Question: I have an Image view that is surrounded by 2 UIVIEWS which are the green top bar and blue side bar.
I have coded a tap gesture [FOR hiding the views], so If you tap once, the top and side bar hide and when tapped again, they re-appear.
However, I want to code, that if the bars are visible, then the image view should hug itself to the bars and not extend, so as to prevent clipping. Please see attached pic link
But when we tap and the bars go away, I want the image view to hug the super view, how can I do that?
I've coded the gesture like so:
'''
@IBAction func test(_ sender: UITapGestureRecognizer) {
print("single tap")
if top.isHidden == false && down.isHidden == false{
top.isHidden = true
down.isHidden = true
print("first")
} else{
top.isHidden = false
down.isHidden = false
}
'''

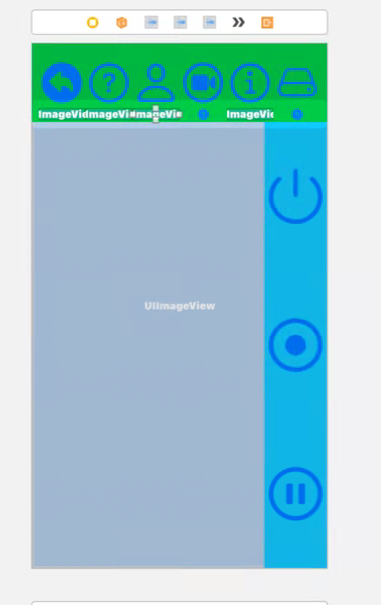
Answer: You can try playing with anchor constraints.
For example, put
'''
imageView.topAnchor.constraint(equalto: topView.bottomAnchor).isActive = true
'''
And same for side View so that they are always constraint to the image view edges.